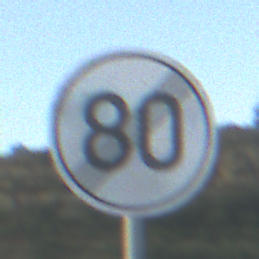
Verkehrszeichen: EndeGeschwindigkeit80
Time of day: SunriseSunset
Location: Outdoor (RoadRail)
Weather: PartlyCloudy
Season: NotSpecified
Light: Natural